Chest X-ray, PA view. Patient: 48 years old, sex F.
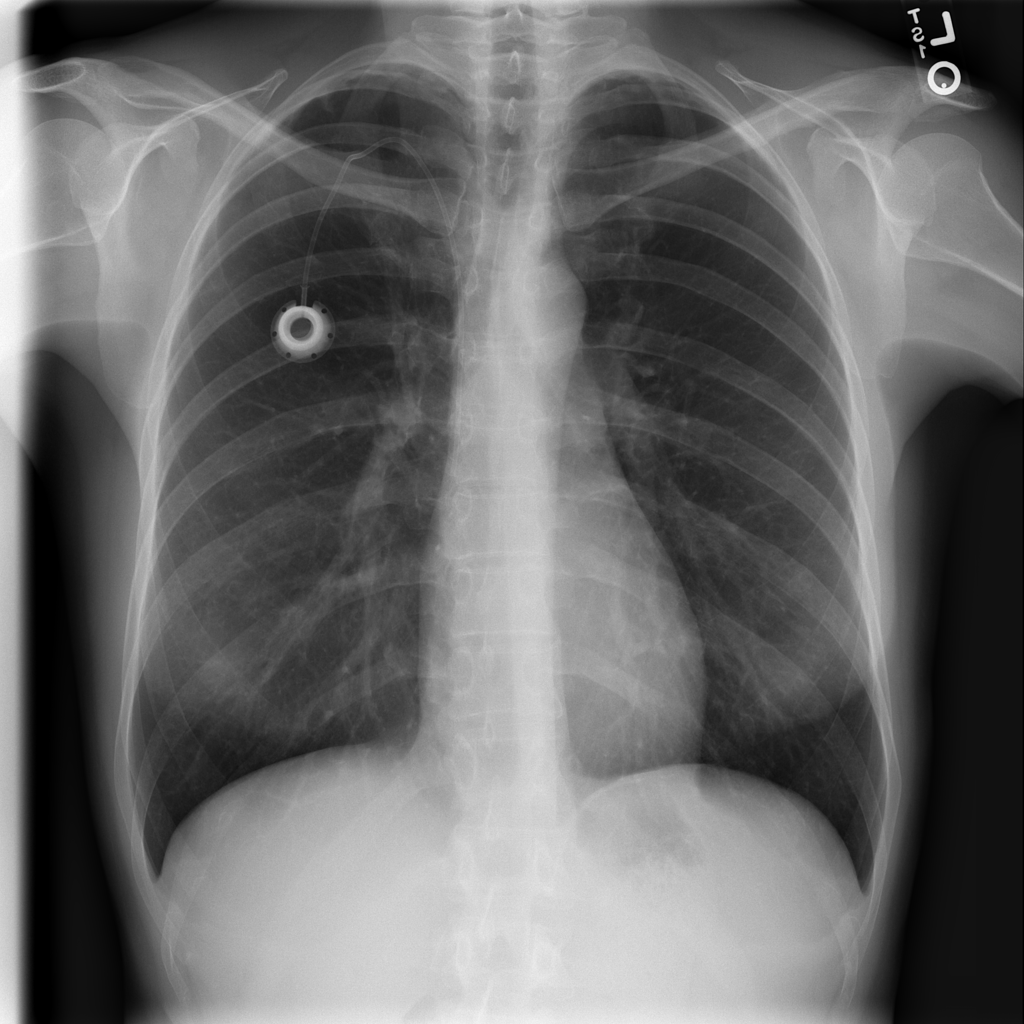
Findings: No Finding